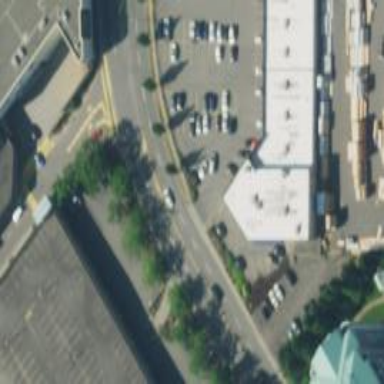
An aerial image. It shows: Retail area with mall.